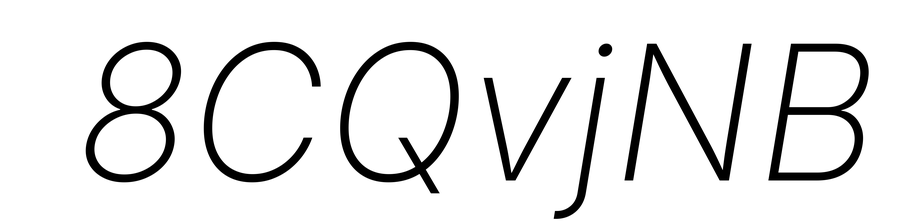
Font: Inter-Italic_ExtraLight_Italic